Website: bh-photo
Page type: billing-address
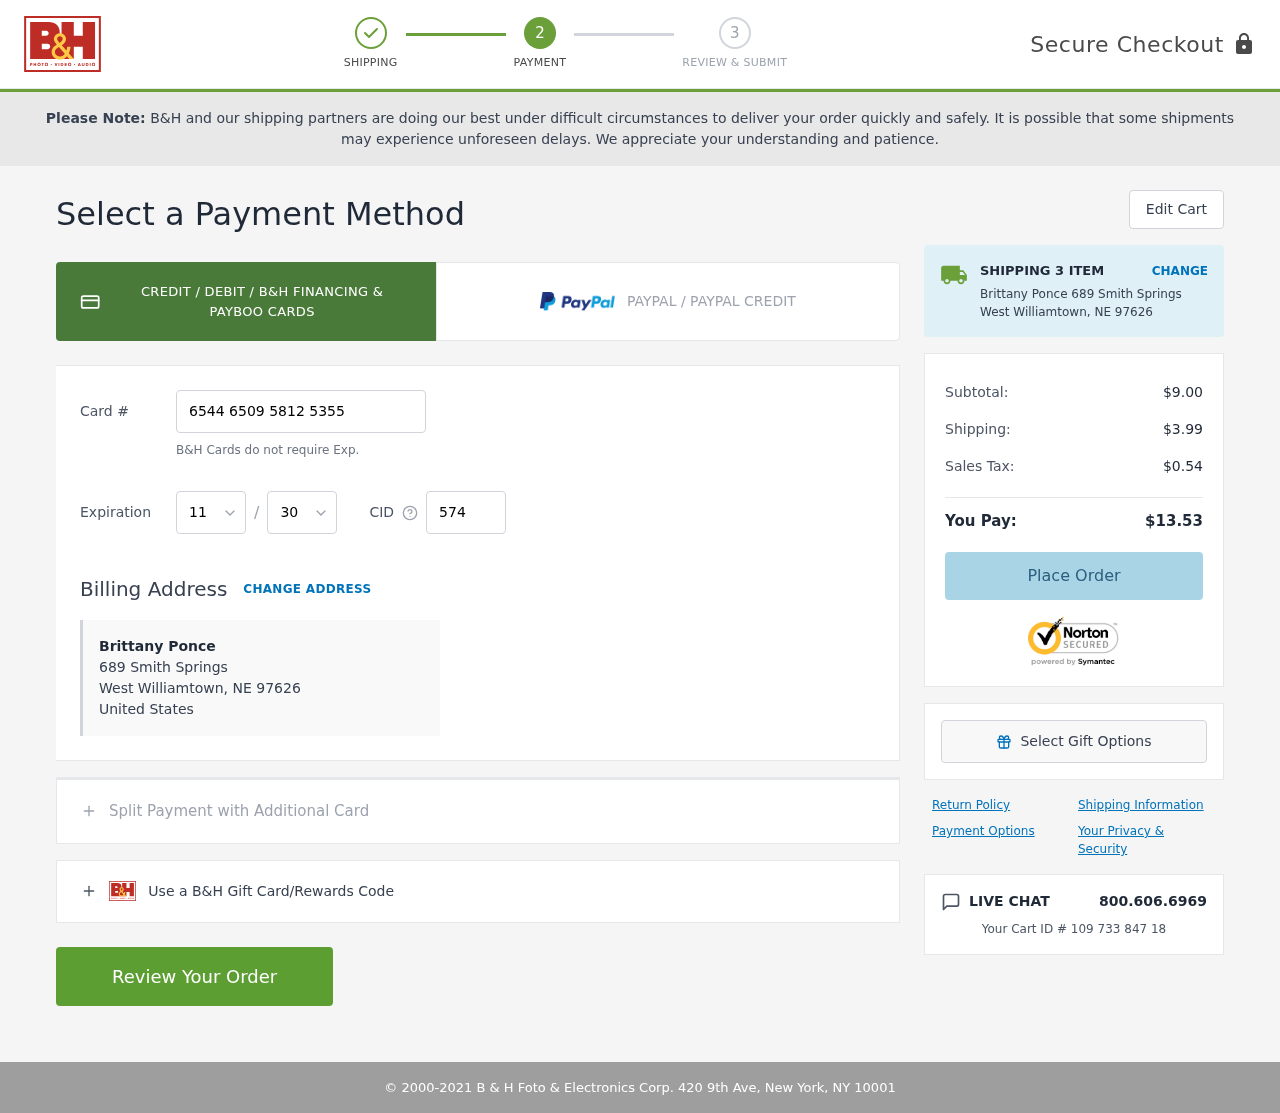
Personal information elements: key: PII_CARD_CVV
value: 574
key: PII_CARD_EXPIRY_MONTH
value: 11
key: PII_CARD_EXPIRY_YEAR
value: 30
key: PII_CARD_NUMBER
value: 6544 6509 5812 5355
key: PII_CITY
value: West Williamtown
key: PII_COUNTRY
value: United States
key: PII_FULLNAME
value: Brittany Ponce
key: PII_POSTCODE
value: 97626
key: PII_STATE_ABBR
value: NE
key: PII_STREET
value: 689 Smith Springs
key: PII_FULLNAME2
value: Brittany Ponce
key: PII_STREET2
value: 689 Smith Springs
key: PII_CITY_STATE_ZIP2
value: West Williamtown, NE
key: PII_POSTCODE2
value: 97626
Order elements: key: ORDER_NUM_ITEMS
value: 3
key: ORDER_SUBTOTAL
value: $9.00
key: ORDER_SHIPPING_COST
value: $3.99
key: ORDER_TAX
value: $0.54
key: ORDER_TOTAL
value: $13.53
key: ORDER_ID
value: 109 733 847 18